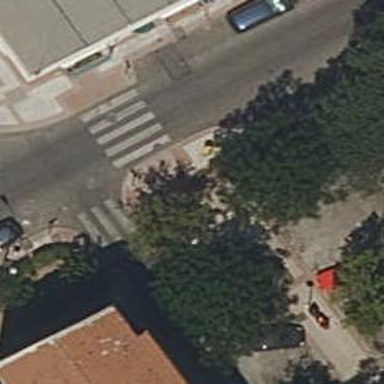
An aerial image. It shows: Sidewalk.